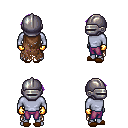
a pixel art fantasy rpg character, male body template, dark elf, purple skin, brown tattered cape, magenta pants, purple long mohawk hairstyle, metal helm, gold gloves, brown slippers, four views (front, back, left, right), 2x2 character sprite sheet, small pixel art, hard edges, no anti-aliasing